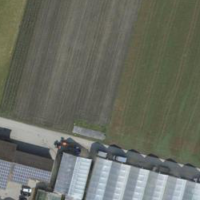
EUNIS habitat code: 52
Species observed at this site:
Corylus avellana
Prunus padus